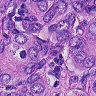
Metastatic tissue present: yes